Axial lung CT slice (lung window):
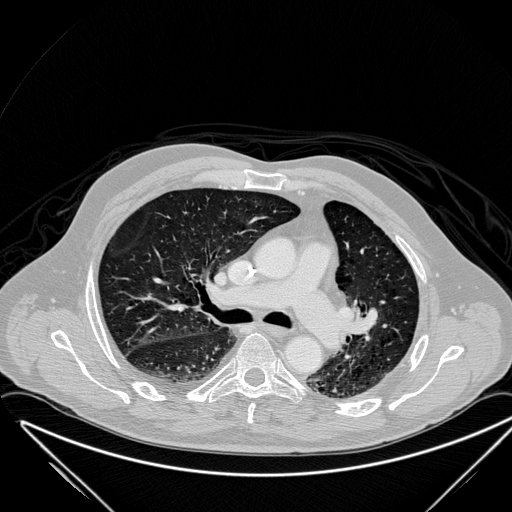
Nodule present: no